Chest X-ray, PA view. Patient: 76 years old, sex M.
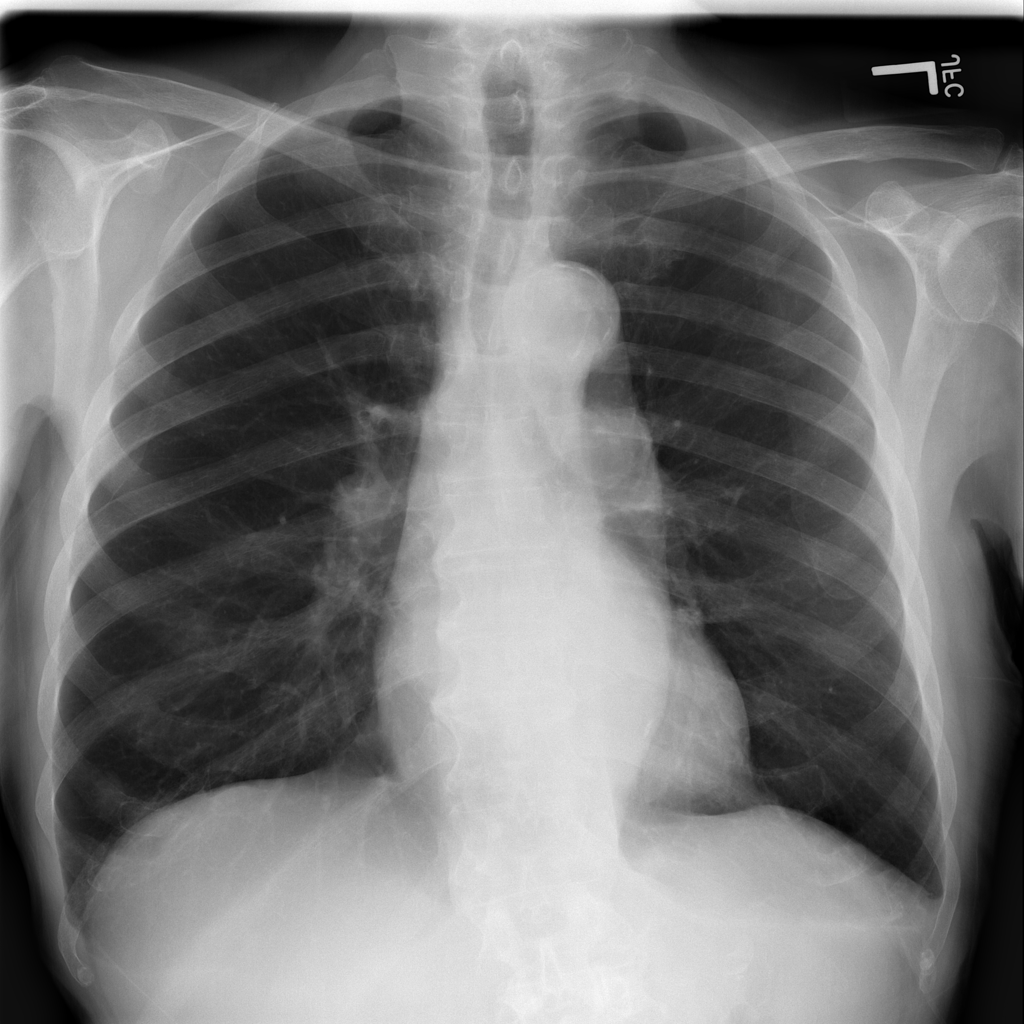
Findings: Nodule